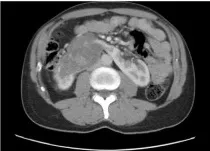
(D) An axial plane.
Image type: radiology (ct)